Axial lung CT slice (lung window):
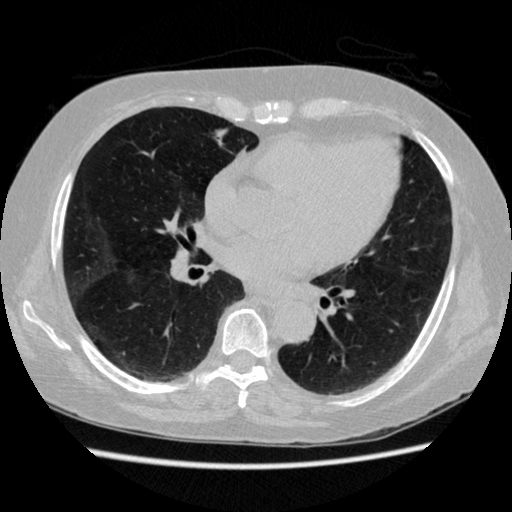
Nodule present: no